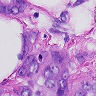
Metastatic tissue present: yes